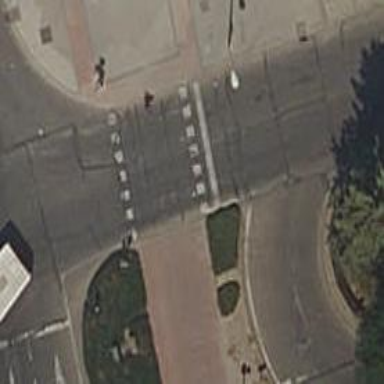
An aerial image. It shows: Road with traffic signals at the crossing.